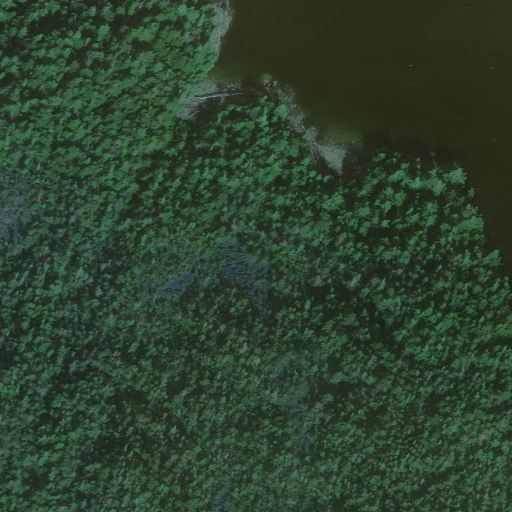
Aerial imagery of cape in Alaska named Wart Point containing only unknown